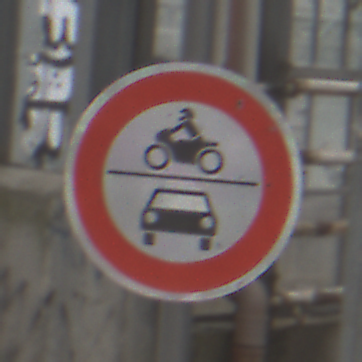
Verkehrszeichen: VerbotKraftfahrzeuge
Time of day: Midday
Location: Roofed (Special)
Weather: Overcast
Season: NotSpecified
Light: Natural